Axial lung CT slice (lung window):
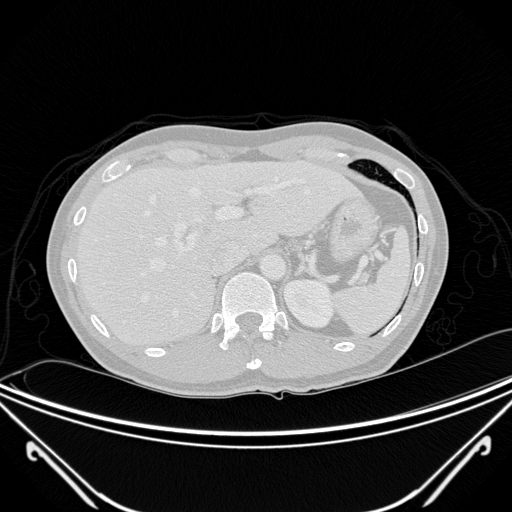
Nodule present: no